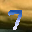
Label: 7